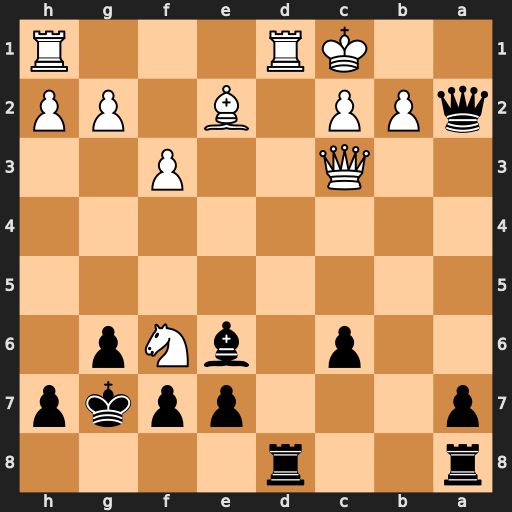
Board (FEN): r2r4/p3ppkp/2p1bNp1/8/8/2Q2P2/qPP1B1PP/2KR3R
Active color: b
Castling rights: -
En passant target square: -
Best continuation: Qa1#